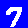
Digit: 7